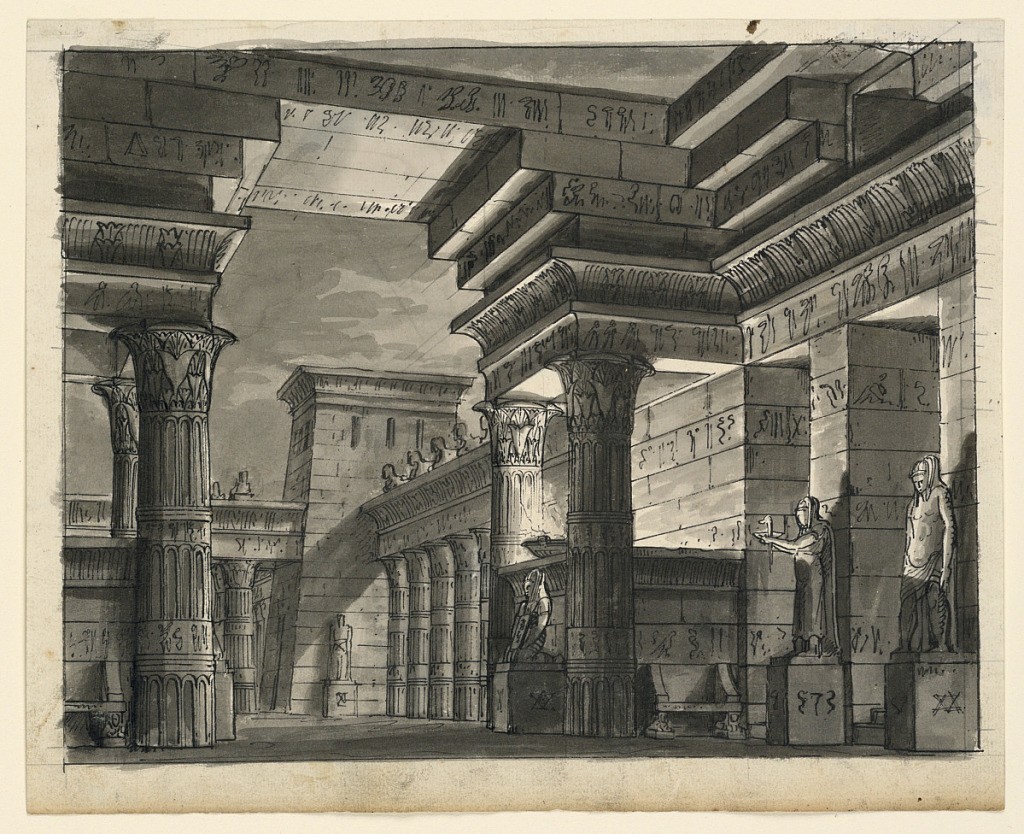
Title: Stage Design, Egyptian Buildings
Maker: Romolo Achille Liverani, Italian, 1809 - 1872
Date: early 19th century
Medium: Pen and sepia ink, brush and wash on paper
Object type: Drawing
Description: Horizontal rectangle. Exterior of Egyptian buildings decorated with sculptures and papyrus columns.